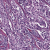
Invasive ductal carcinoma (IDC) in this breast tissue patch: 1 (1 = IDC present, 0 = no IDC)